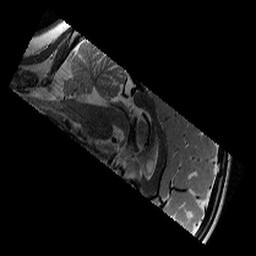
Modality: T2w
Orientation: sagittal
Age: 8
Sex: male
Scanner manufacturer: siemens
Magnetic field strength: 3 T
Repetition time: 9.23 s
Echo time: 0.067 s